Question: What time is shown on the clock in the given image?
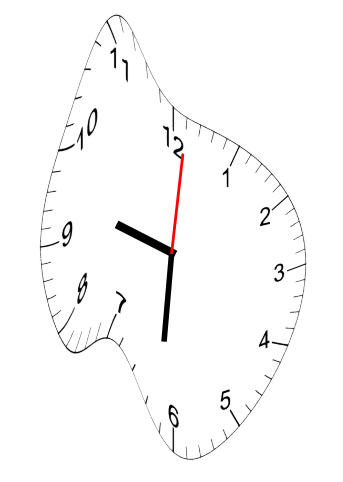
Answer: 09:31:01